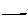
Label: line